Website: bh-photo
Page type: store-pickup
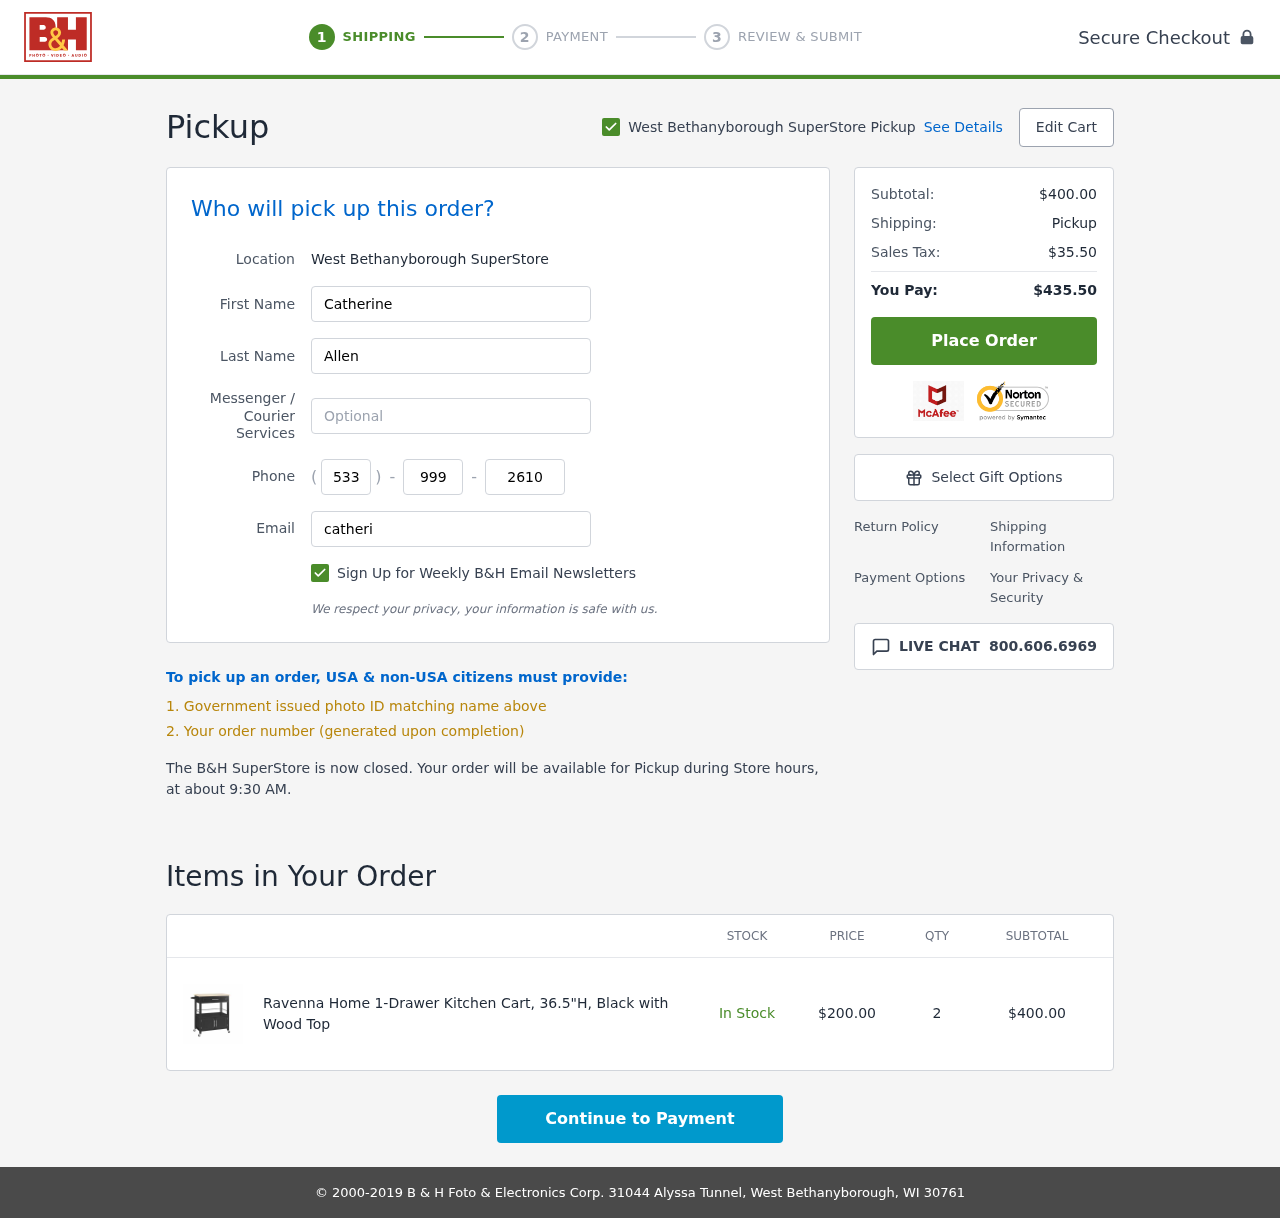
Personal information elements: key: PII_EMAIL
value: catherine_allen@hotmail.com
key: PII_FIRSTNAME
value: Catherine
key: PII_LASTNAME
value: Allen
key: PII_LOCATION1_CITY
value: West Bethanyborough SuperStore Pickup
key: PII_LOCATION1_CITY
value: West Bethanyborough SuperStore
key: PII_PHONE_AREA
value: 533
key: PII_PHONE_PREFIX
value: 999
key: PII_PHONE_SUFFIX
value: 2610
Product elements: key: PRODUCT1_NAME
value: Ravenna Home 1-Drawer Kitchen Cart, 36.5"H, Black with Wood Top
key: PRODUCT1_PRICE
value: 200
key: PRODUCT1_QUANTITY
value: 2
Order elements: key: ORDER_SUBTOTAL
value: $400.00
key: ORDER_TAX
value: $35.50
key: ORDER_TOTAL
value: $435.50